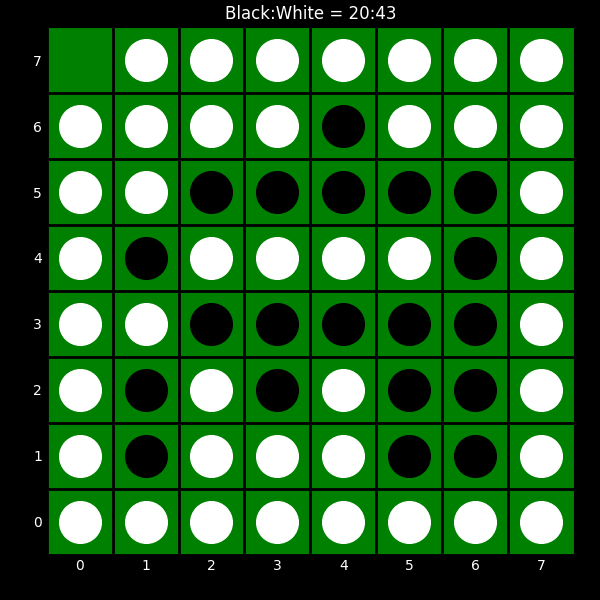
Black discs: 20
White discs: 43